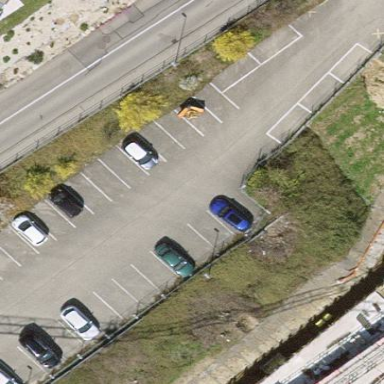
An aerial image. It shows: Parking area with surface.